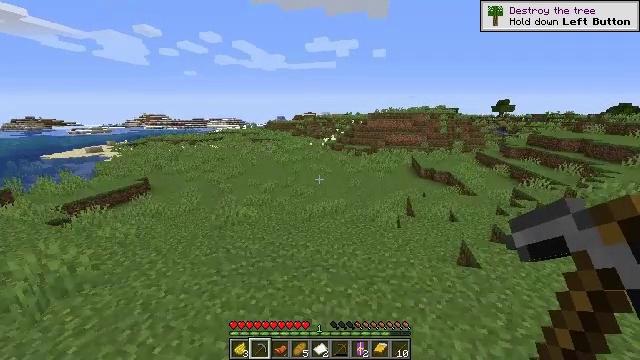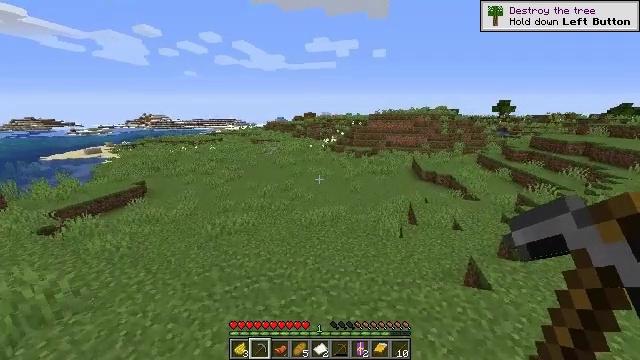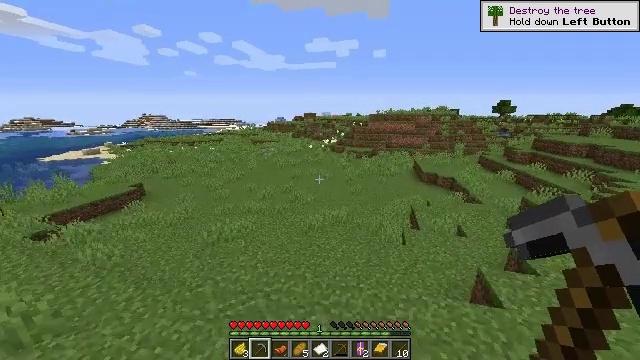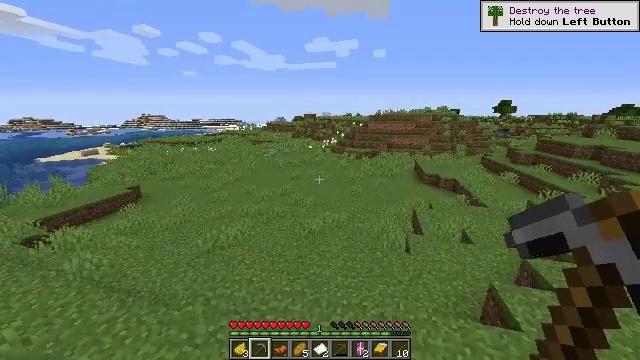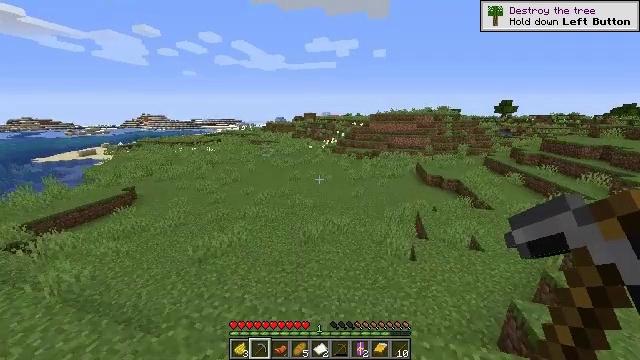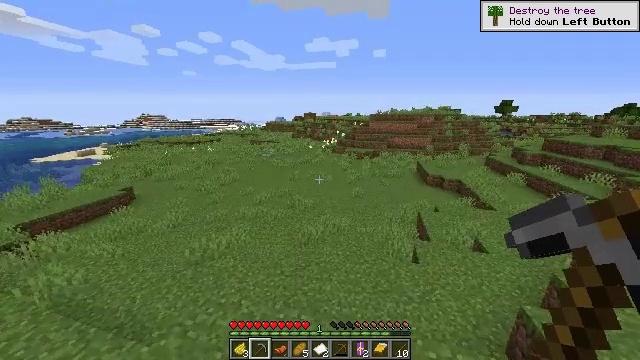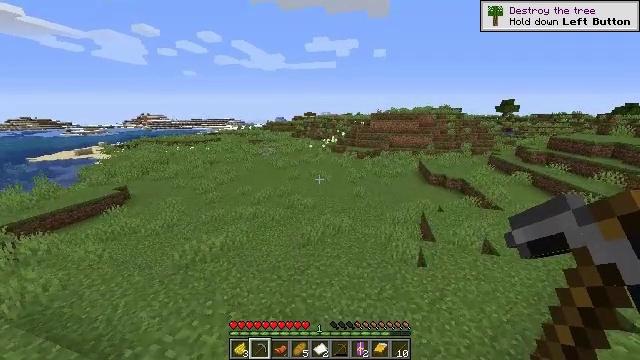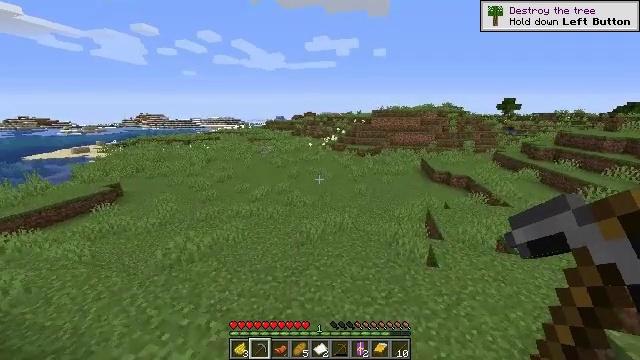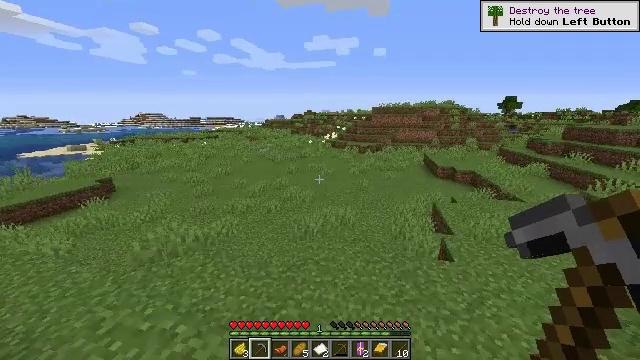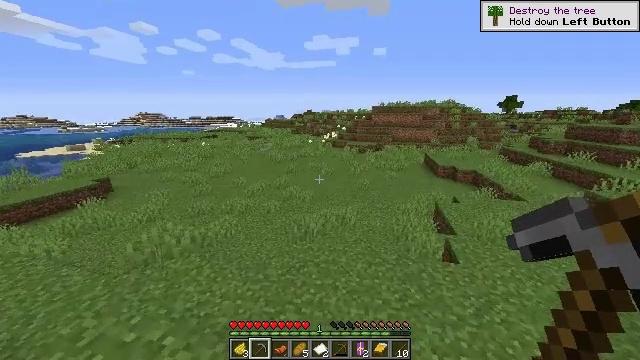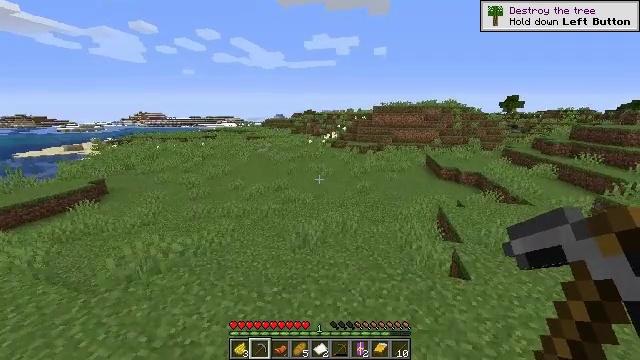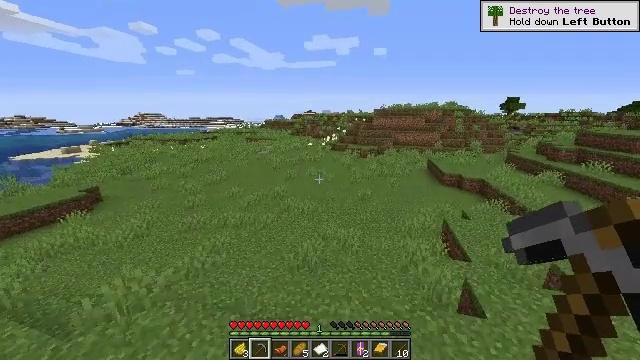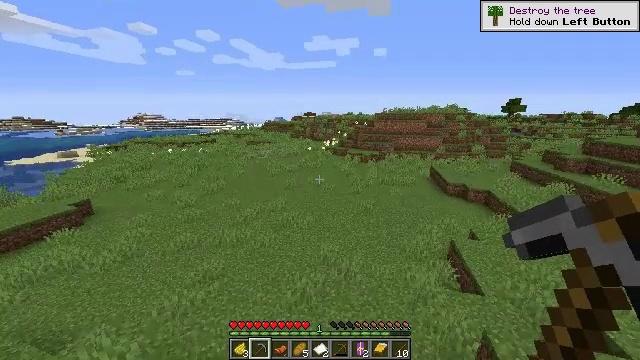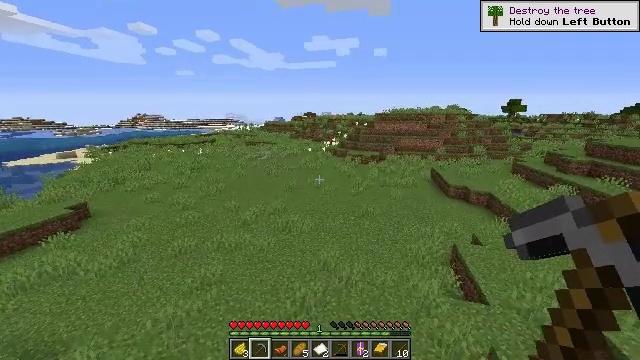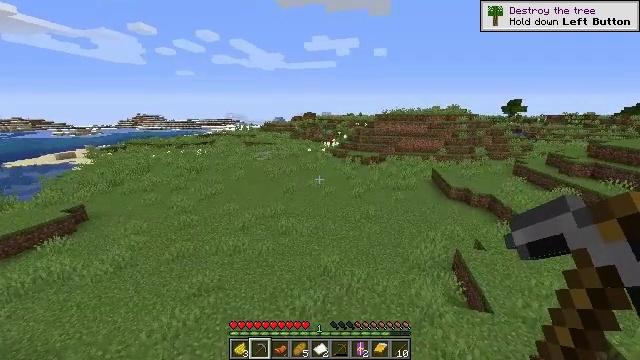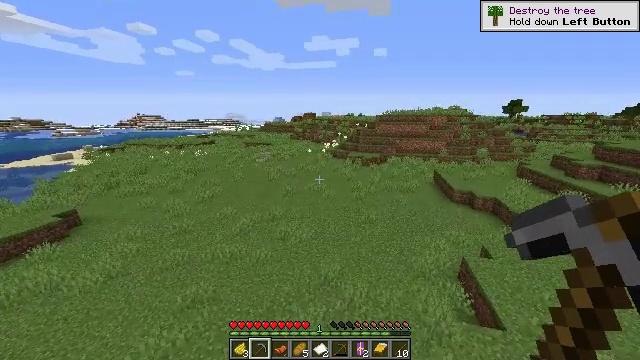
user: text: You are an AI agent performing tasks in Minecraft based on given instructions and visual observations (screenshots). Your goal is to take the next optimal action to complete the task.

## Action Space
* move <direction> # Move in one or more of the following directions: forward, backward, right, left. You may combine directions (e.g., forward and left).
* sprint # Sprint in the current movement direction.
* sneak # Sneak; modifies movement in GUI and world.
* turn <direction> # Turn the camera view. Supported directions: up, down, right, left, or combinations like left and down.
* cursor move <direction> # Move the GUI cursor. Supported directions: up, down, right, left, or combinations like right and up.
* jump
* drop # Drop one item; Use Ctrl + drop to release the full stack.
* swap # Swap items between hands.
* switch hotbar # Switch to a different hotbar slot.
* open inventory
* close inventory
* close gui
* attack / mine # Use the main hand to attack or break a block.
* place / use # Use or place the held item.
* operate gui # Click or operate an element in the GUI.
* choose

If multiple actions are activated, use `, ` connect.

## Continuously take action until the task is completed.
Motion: motion action
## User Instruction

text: Attack the spruce fence to dismantle it.
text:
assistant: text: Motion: move forward, jump
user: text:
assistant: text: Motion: move forward, jump
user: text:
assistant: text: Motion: move forward, jump
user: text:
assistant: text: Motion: move forward, jump
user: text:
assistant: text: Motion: move forward, jump
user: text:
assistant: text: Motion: move forward, jump
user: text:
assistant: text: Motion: move forward, jump
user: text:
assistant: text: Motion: move forward, jump
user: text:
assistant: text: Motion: move forward, jump
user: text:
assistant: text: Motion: move forward, jump
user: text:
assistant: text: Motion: move forward, jump
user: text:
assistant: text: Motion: move forward, jump
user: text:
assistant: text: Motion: move forward, jump
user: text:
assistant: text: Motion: move forward, jump
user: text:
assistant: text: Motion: move forward, jump
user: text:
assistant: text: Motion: move forward, jump
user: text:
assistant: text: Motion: move forward, jump
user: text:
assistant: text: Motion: move forward, jump
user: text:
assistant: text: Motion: move forward, jump
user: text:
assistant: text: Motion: move forward, jump
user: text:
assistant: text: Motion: move forward, jump
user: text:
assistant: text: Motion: move forward, jump
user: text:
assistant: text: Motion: move forward, jump
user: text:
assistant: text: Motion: move forward, jump
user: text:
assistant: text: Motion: move forward, jump
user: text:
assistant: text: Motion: move forward, jump
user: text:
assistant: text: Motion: move forward, jump
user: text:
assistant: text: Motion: move forward, jump
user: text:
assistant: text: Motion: move forward, jump
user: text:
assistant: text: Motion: move forward, jump